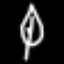
Label: leaf